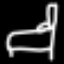
Label: bed